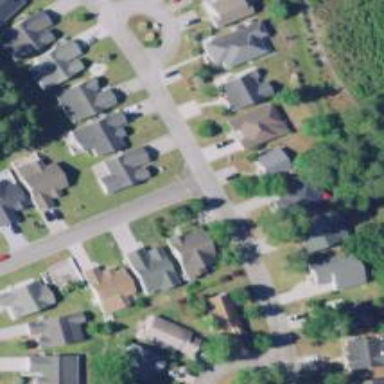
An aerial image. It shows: Neighborhood.